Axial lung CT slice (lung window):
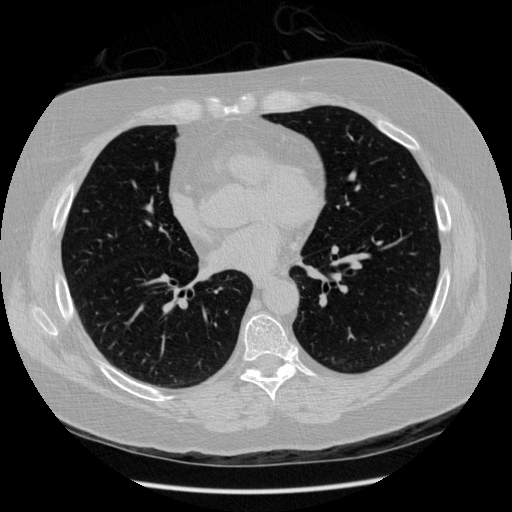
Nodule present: yes
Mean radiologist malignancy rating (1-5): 3